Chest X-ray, PA view. Patient: 41 years old, sex F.
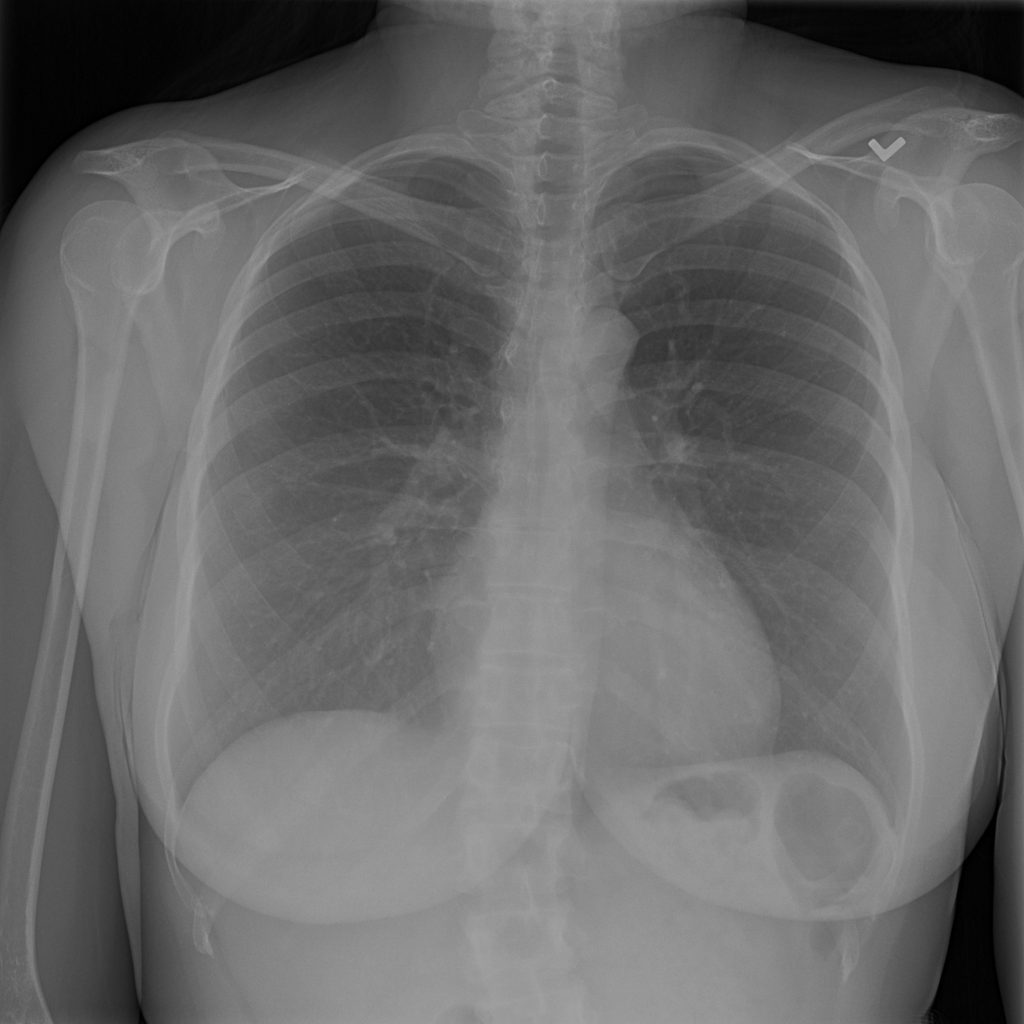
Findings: Infiltration